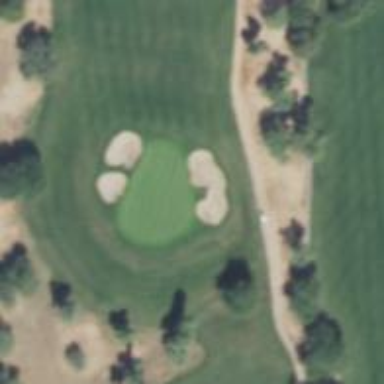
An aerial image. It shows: View of golf hole.